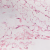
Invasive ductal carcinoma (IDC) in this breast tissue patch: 0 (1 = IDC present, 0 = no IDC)